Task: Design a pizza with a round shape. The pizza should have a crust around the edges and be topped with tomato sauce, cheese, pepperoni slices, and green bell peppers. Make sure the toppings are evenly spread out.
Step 656:
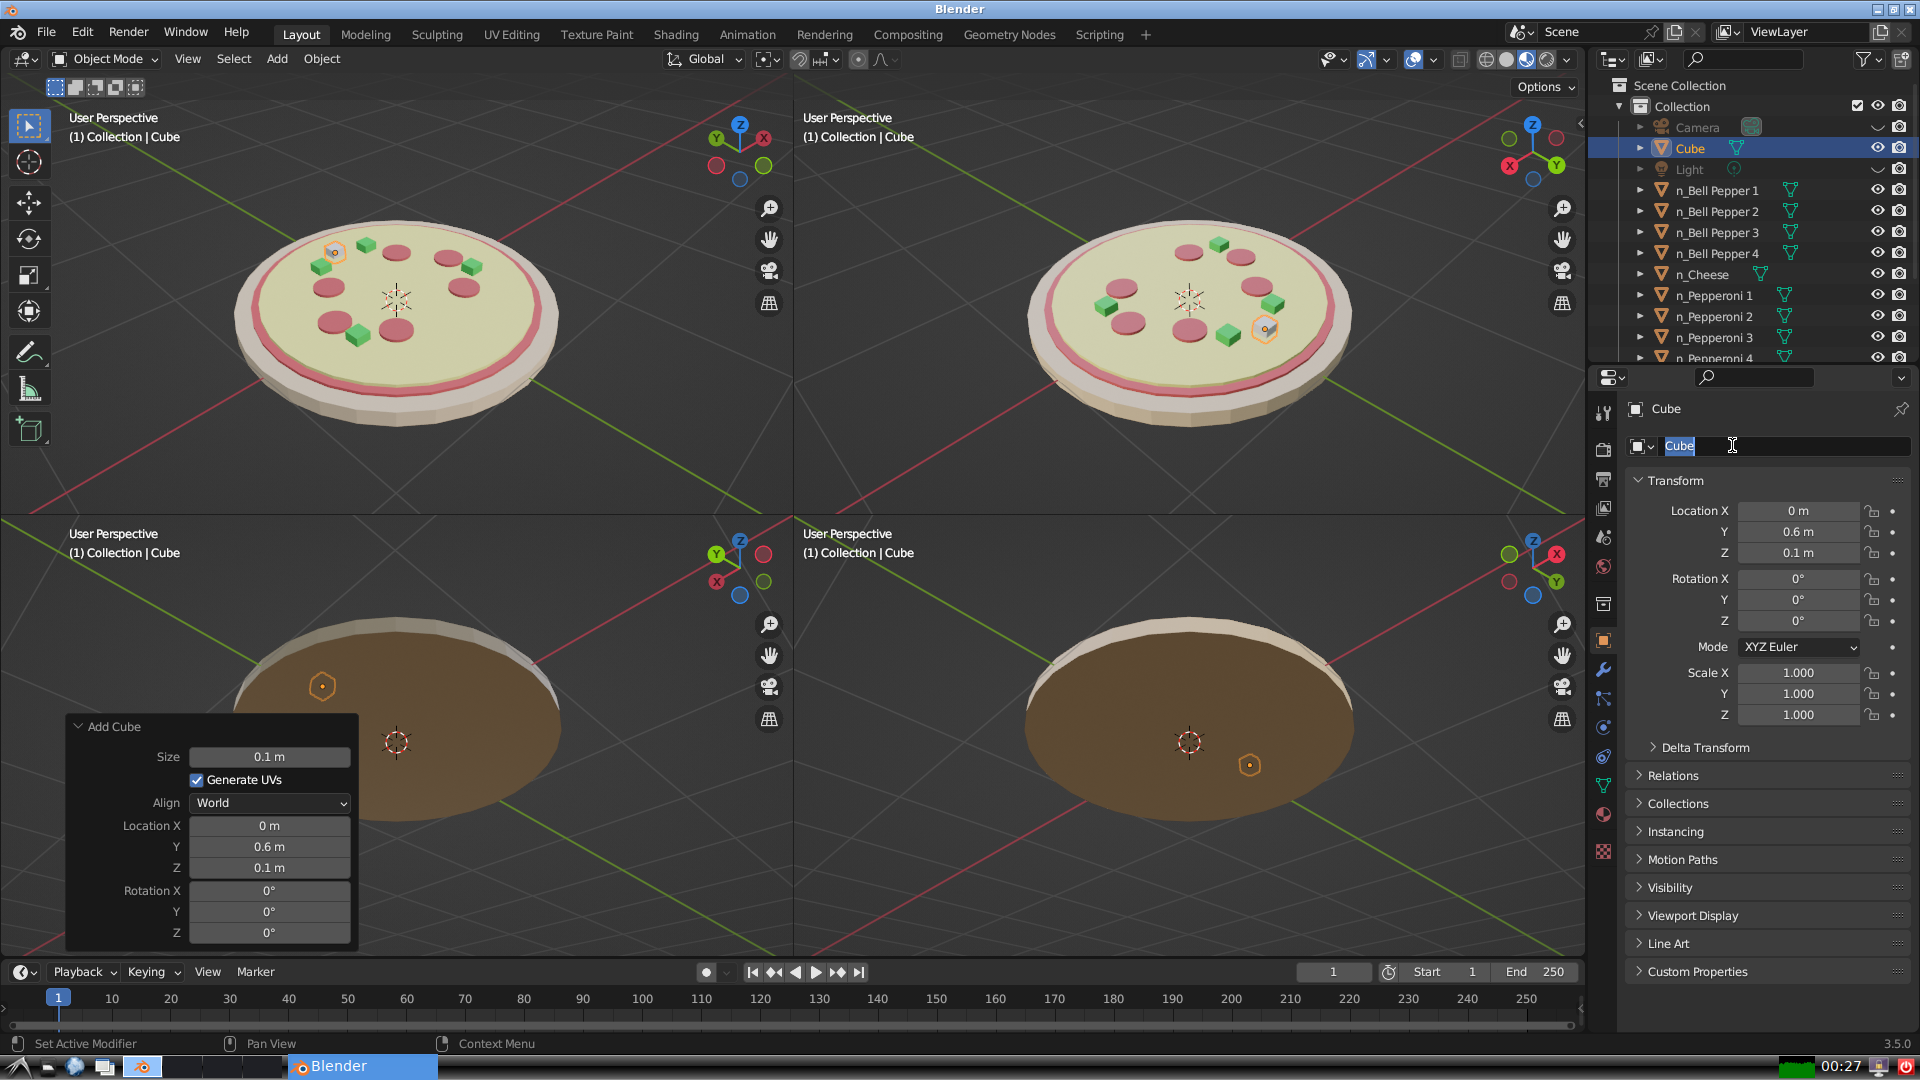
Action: input_text: n_Bell Pepper 5